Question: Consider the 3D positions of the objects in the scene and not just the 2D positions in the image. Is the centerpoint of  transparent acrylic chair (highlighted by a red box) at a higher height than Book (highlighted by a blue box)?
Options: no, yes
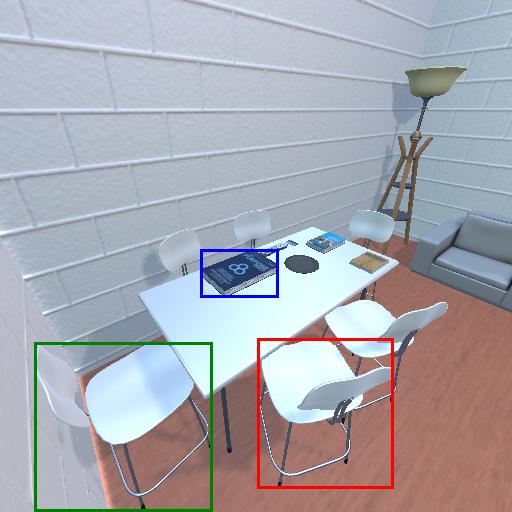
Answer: no